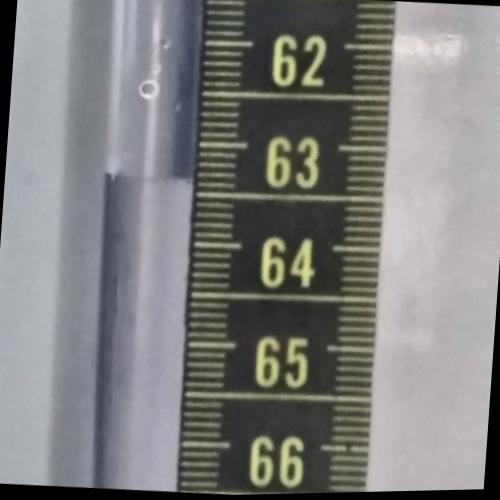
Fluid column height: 63.4 cm